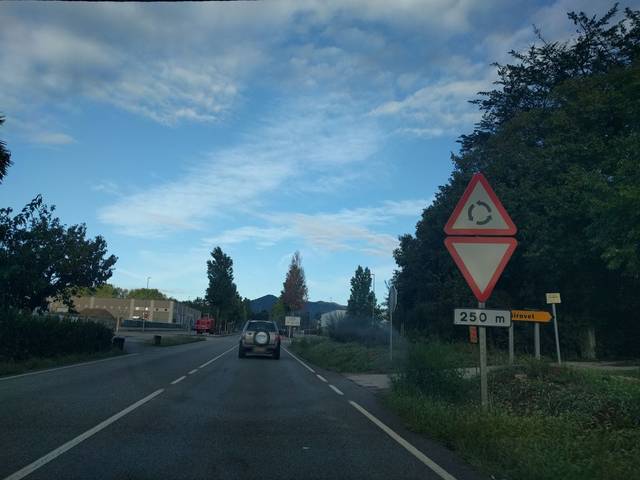
Region: Spain
Coordinates: 41.99, 2.777